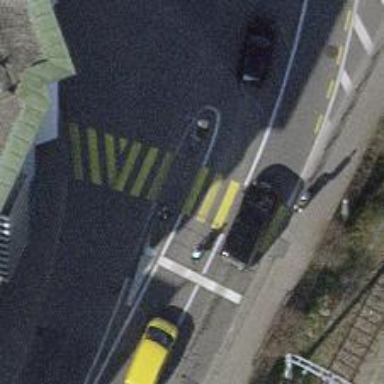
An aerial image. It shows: Crossing with traffic signals and central island.